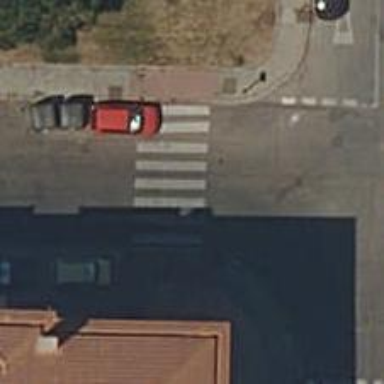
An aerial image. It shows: Uncontrolled crossing on the road.